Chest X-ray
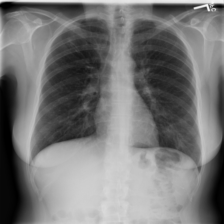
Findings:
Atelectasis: negative
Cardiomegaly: negative
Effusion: negative
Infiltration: negative
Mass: negative
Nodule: negative
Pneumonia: negative
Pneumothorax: negative
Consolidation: negative
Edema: negative
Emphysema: negative
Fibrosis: negative
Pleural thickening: negative
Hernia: negative